Question: I am using Parse.com JS API. when using <URL> method
'''
getCurrentUser: function getCurrentUser(callback)
{
var currentUser = Parse.User.current();
callback(currentUser);
}
'''
That would give my back:

So since I am really interested in the attributes of this object I need to do something like this:
'''
getCurrentUser: function getCurrentUser(callback)
{
var currentUser = Parse.User.current();
//Not quite sure why I need to do that but I fugre out I cannot not really get the user object without
var userObject = new Object();
userObject.nick = currentUser.attributes.nick;
userObject.gender = currentUser.attributes.gender;
userObject.favoriteGenre = currentUser.favoriteGenre;
callback(userObject);
}
'''
Which seems to me a bit dirty way of doing it?
Is there a better way to overcome this obstacle?
Note that I am using the method Parse.User.current(); so I can save a call to parse.com and get the info from the local storage.
Thanks in advance!
I just saw I can use also:
'''
Parse.User.current().get("nick");
'''
Which seems cleaner, just make me think if I'll be in some case consuming my parse.com calls more than I want. Someone knows about that?
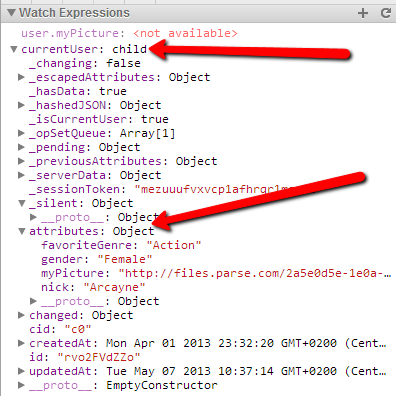
Answer: You are correct that "get" is the cleaner way. API calls are measured by client-server API calls. If you fetch the whole user object, that is one API call; if the user is loaded from localStorage it's none. Property access is a local operation that is free.